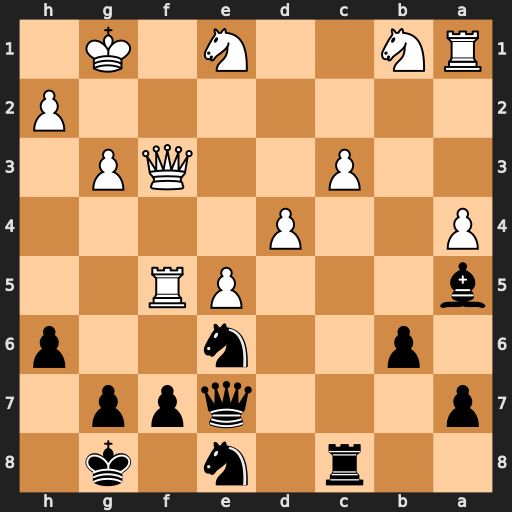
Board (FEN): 2r1n1k1/p3qpp1/1p2n2p/b3PR2/P2P4/2P2QP1/7P/RN2N1K1
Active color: b
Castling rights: -
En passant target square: -
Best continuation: Bxc3 Nxc3 Nxd4 Qe4 Nxf5 Nd5 Qc5+